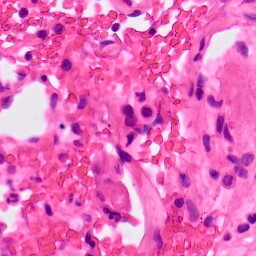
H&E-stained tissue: Lung